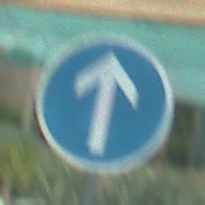
Verkehrszeichen: VorgeschriebeneFahrtrichtungGeradeaus
Umgebung: Roofed, Special
Tageszeit: MorningAfternoon
Wetter: PartlyCloudy
Licht: Natural
Jahreszeit: NotSpecified
Kontrast: MediumContrast